Interaction volume radius: 10 \u00c5
Interaction volume height: 20 \u00c5
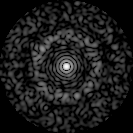
Disorder parameter: 0.8351